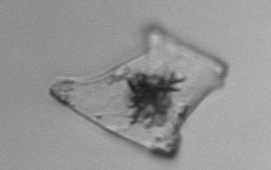
Label: Eucampia